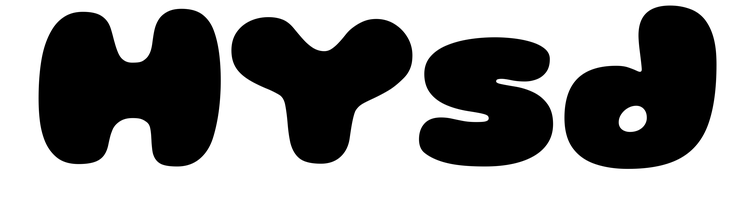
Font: Gluten_Black